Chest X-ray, PA view. Patient: 69 years old, sex M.
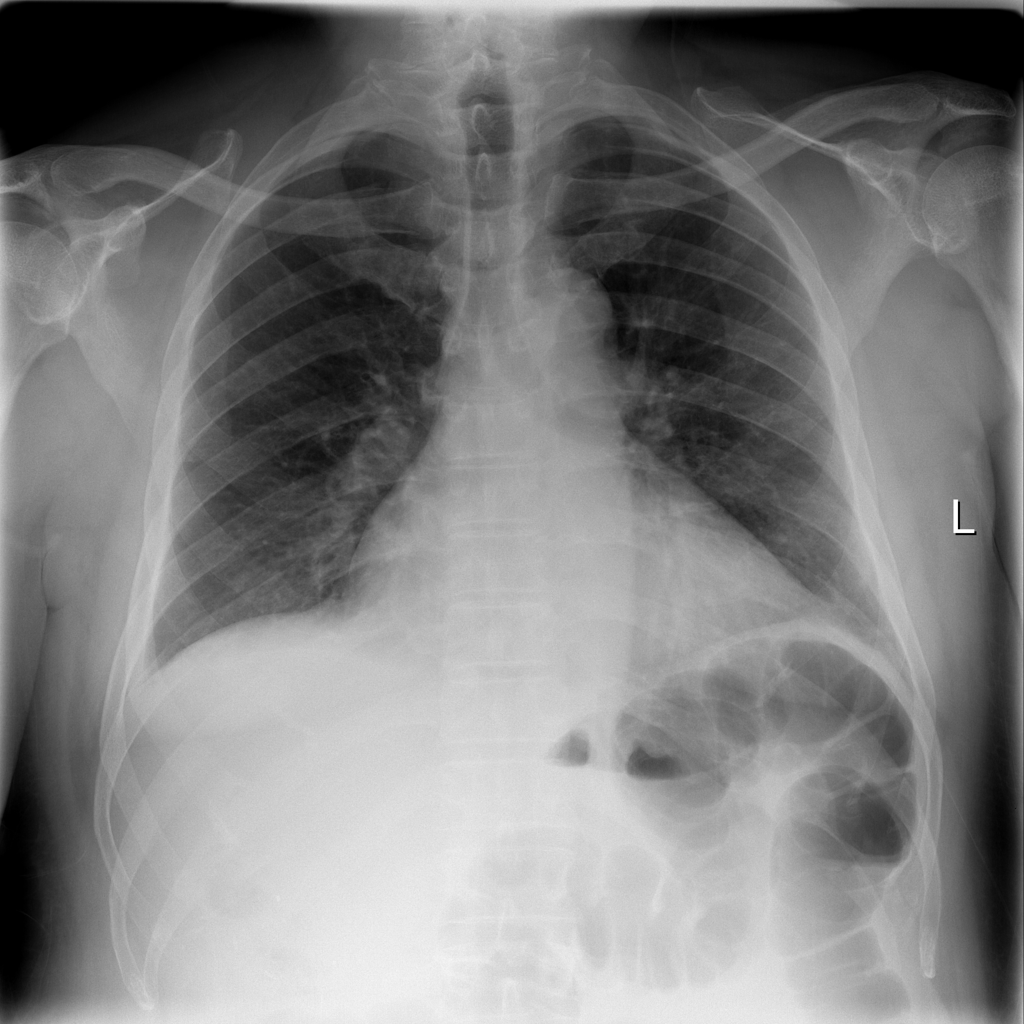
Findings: No Finding